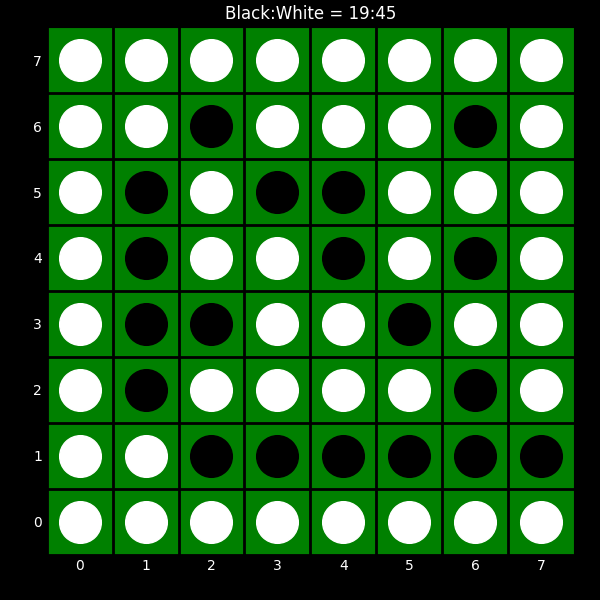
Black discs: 19
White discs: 45